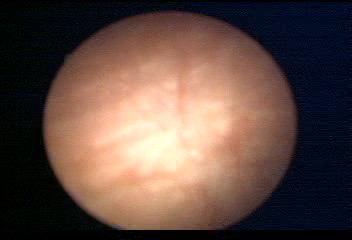
Modality: WLC
Class: Normal mucosa
Bladder cancer association: No